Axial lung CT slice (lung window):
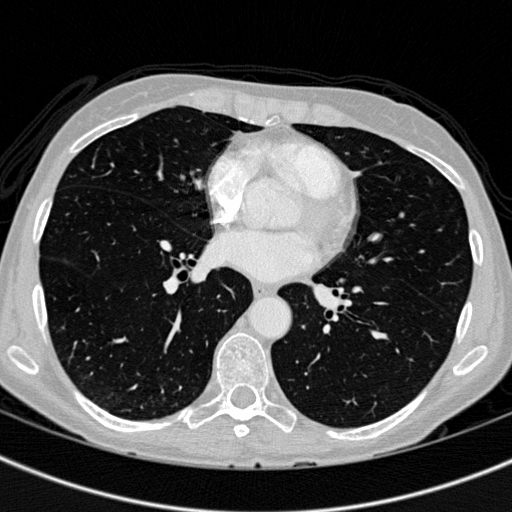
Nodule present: no